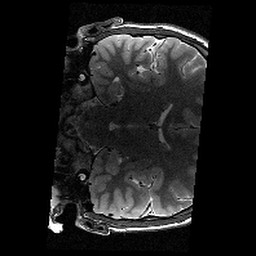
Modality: T2w
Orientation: coronal
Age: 13
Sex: male
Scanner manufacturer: siemens
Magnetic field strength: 3 T
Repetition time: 9.23 s
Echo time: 0.067 s